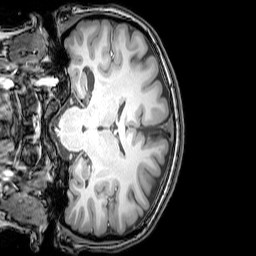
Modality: T1w
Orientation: coronal
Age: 20
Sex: female
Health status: healthy
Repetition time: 0.081 s
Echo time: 0.037 s